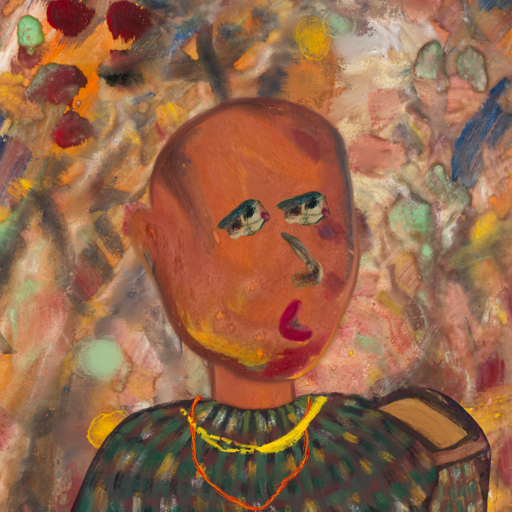
Background: Mother_And_Son_Mother, Head And Neck Side: Mother_And_Son_Son, Face Side: Pipe, Bust: After_Raid, Hair Side: Blank, Head Accessory: Blank, Second Necklace: Gypsy_Mother_2, Necklace: Irani_1, Baby: Blank